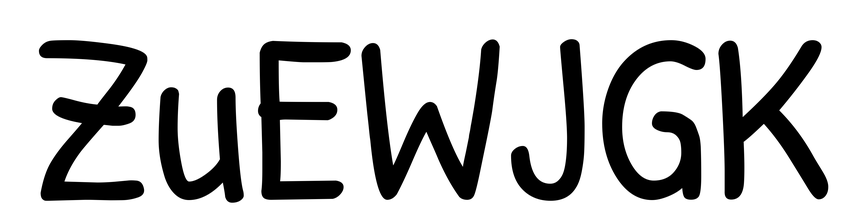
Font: PatrickHand-Regular